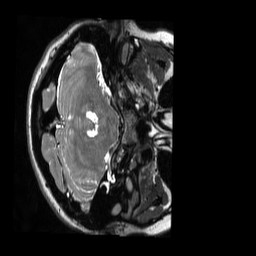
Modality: T2w
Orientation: axial
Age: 20
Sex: female